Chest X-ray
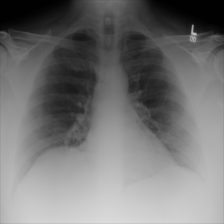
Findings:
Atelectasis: negative
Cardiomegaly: negative
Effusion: negative
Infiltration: negative
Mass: negative
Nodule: negative
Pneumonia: negative
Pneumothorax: negative
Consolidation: negative
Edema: negative
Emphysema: negative
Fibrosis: negative
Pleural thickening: negative
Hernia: negative